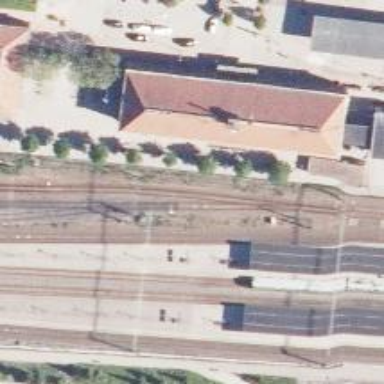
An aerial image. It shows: Platform edge at railway station.